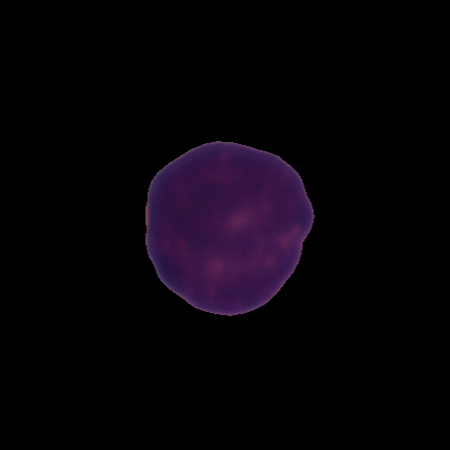
Label: healthy